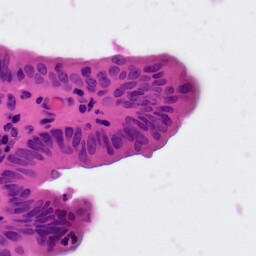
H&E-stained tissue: Colon